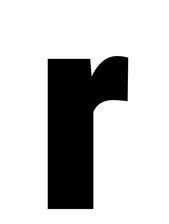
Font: Roboto_Condensed_Black